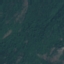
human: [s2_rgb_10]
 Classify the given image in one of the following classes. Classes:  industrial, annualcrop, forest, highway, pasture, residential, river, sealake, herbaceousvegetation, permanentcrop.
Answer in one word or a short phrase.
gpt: Forest